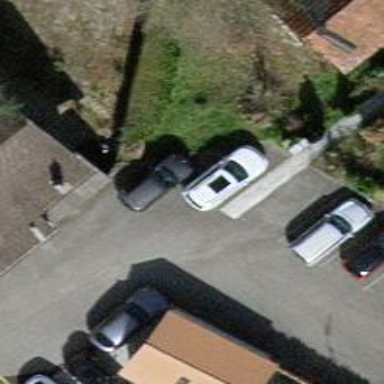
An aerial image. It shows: Parking aisle designated as service road.